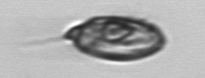
Label: Katodinium_or_Torodinium